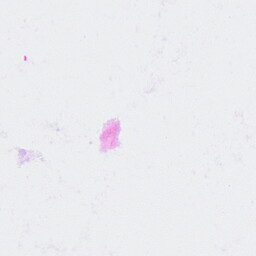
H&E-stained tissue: Breast